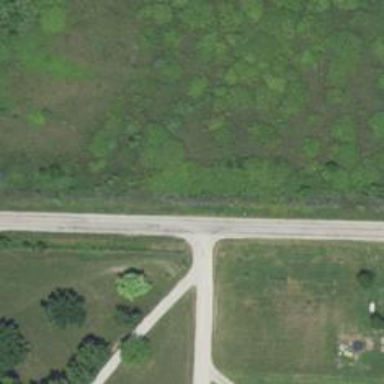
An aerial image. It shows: Tertiary road with asphalt surface.